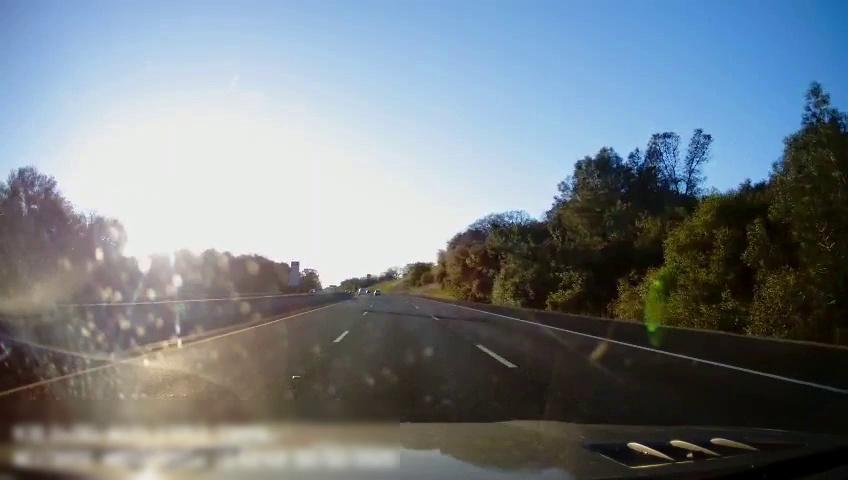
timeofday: Day
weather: Cloudy
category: Drivable Space
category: Vehicles | SUV
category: Vehicles | Car
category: Lanes | Alternate Lane
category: Lanes | Current Lane
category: Lanes | Current Lane
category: Lanes | Alternate Lane
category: Traffic | Signs